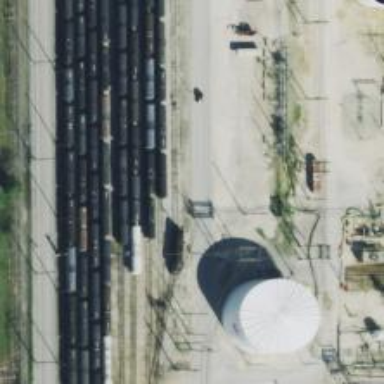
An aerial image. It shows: Railway yard.